Question: With a query I'd like to check for all the loans in our database, whether they main credit taker has an e-mail address filled out or not.
The problem I am encountering is that the Address table stores various types of addresses (also physical/fax addresses etc.). I can't simply filter on e-mail addresses as I would still like to see all loans (also those without e-mail), with the result whether or not they have an e-mail.
My current query still shows multiple rows for loans who have both mail and another form of address.
'''
select l.ApplicationNumber, p1.Name AS Credittaker, a1.EAddress AS 'Mail
credit taker',
SUM(case
when c1.ContactChannelTypeID = 2 AND a1.ElectronicAddressTypeID = 1 then 1
else 0 end) as MailID
from Line l
JOIN Role r1 on (l.ObjID = r1.ObjID_Businessobject)
JOIN Party p1 on (p1.ObjID = r1.ObjID_Party)
JOIN ContactChannel c1 on (p1.ObjID = c1.ObjID_Party)
JOIN Address a1 on (a1.ObjID = c1.ObjID_Address)
WHERE r1.RDNameID = '17' AND r1.Enddate IS NULL AND c1.EndDate IS NULL
GROUP BY l.ApplicationNumber, p1.Name, a1.EAddress
order by l.ApplicationNumber
'''
What I want is for the query to show 1 row per application number, if there is an e-mail (i.e. a row with MailID 1), to show only this value for the application number. If no e-mail is found (i.e. only row with MailID 0), to show this value.
How would I do this?
Example of results vs desired results:

11650 and 11651 only have non e-mail addresses so their value of MailID = 0 is correct. 11652 and 11653 both have an e-mail address and other types of addresses, and should therefore only display MailID = 1. Adding 'MAX(MailID)' to the 'Group by' clause doesn't work because it doesn't recognize the column name. If I put the case statement in a subquery and refer to it afterwards, I get the error that the an aggregate function can't contain another aggregate function.
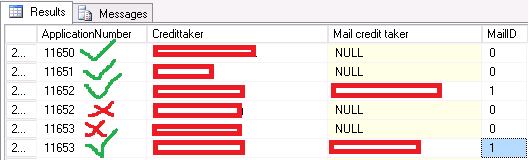
Answer: I think this will work:
'''
select top (1) with ties . . .
. . .
order by row_number() over (partition by l.ApplicationNumber order by MailId desc);
'''
I'm not 100% sure you can use a column alias like this in the 'order by'. If not, then :
'''
with t as (
<your query here with no order by>
)
select
from (select t.*,
row_number() over (partition by applicationNumber order by mailid desc) as seqnum
from t
) t
where seqnum = 1;
'''